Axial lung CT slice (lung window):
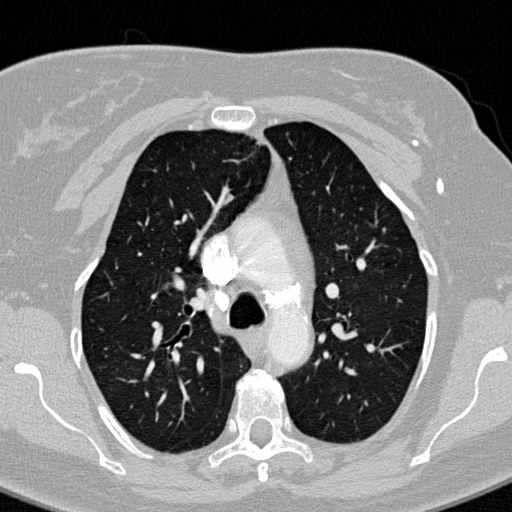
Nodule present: no